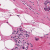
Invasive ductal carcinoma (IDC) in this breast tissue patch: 0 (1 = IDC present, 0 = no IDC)